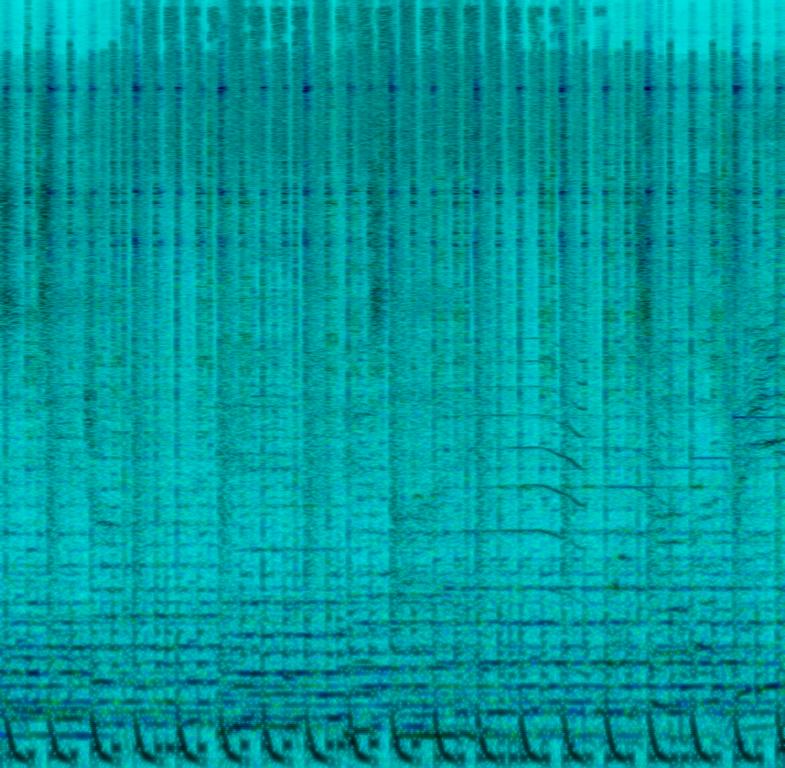
The low quality recording features an electro song that contains soft male vocal singing over punchy "4 on the floor" kick pattern, shimmering hi hats and open hats, claps, groovy acid synth bass and mellow synth pad chords. It sounds energetic, groovy and hypnotic.